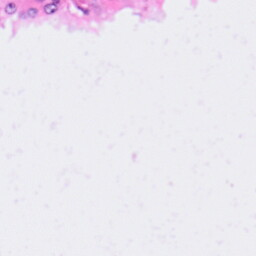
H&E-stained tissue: Pancreatic